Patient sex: M
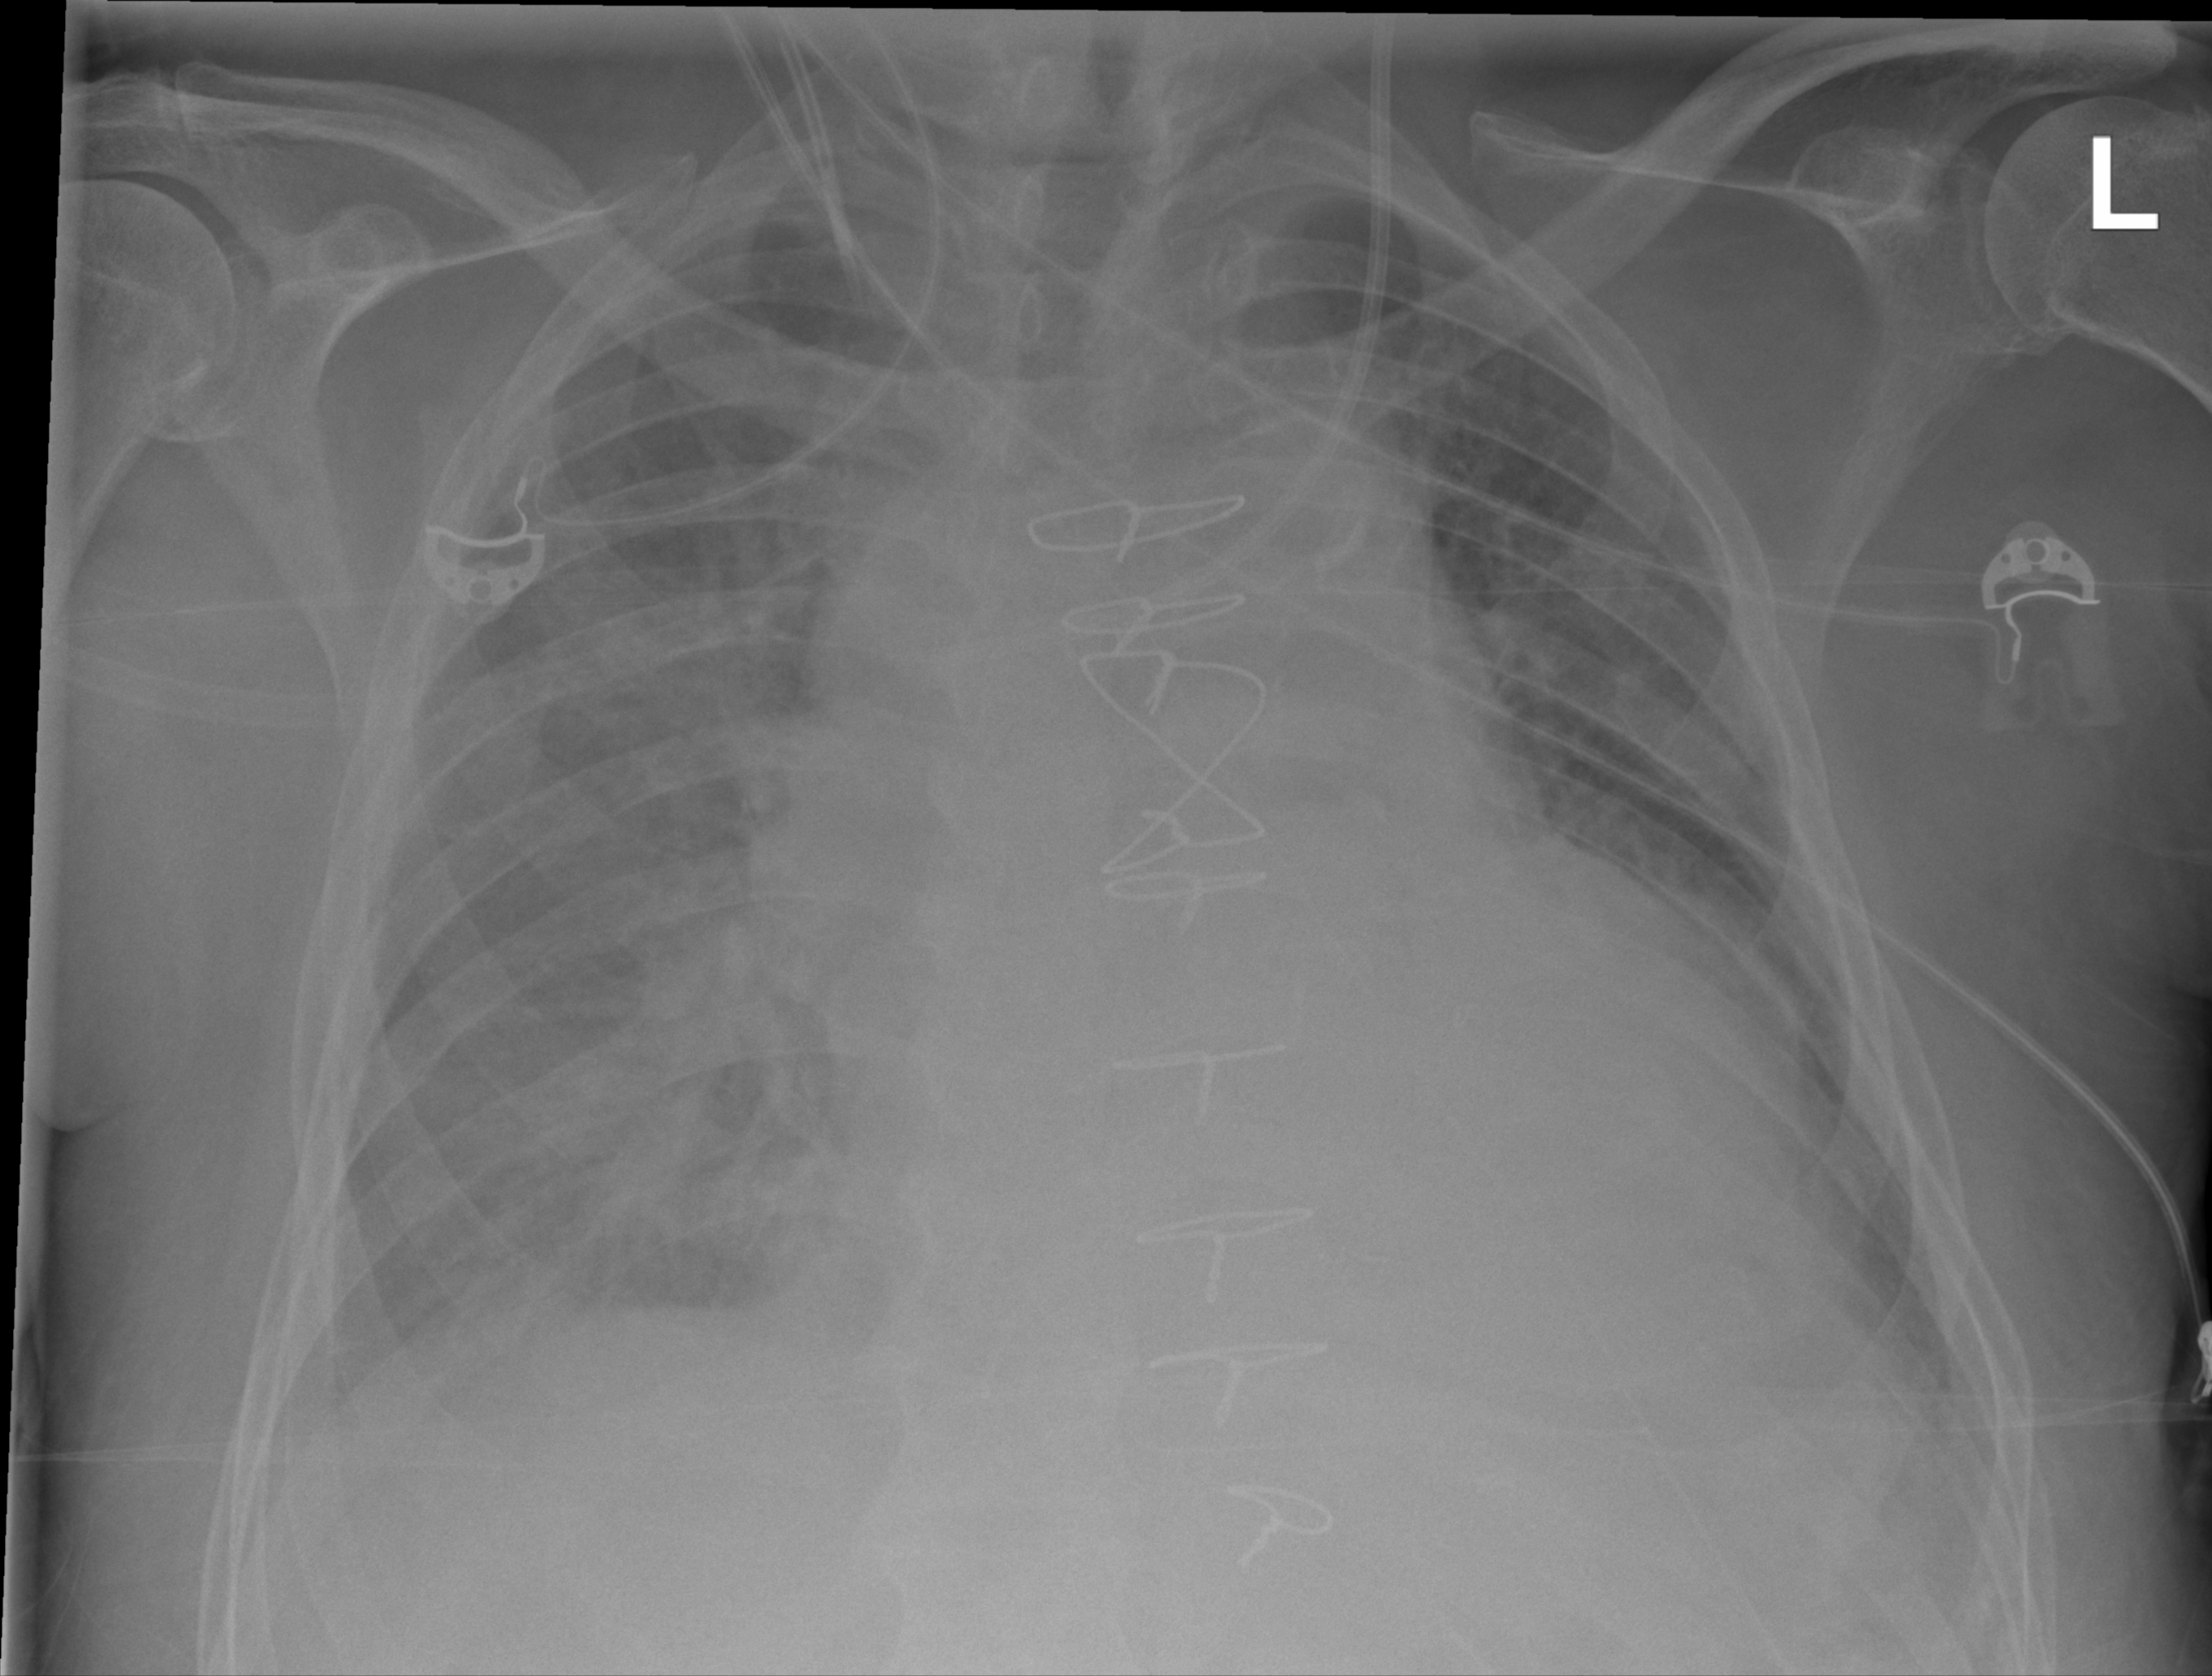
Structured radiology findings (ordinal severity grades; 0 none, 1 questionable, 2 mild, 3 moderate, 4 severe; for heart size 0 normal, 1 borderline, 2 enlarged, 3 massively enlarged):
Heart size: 2
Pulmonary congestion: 2
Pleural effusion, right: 2
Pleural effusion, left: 2
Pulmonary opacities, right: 1
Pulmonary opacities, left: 1
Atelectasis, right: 2
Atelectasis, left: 3